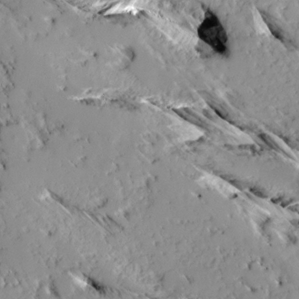
Label: non_frost